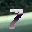
Label: 7